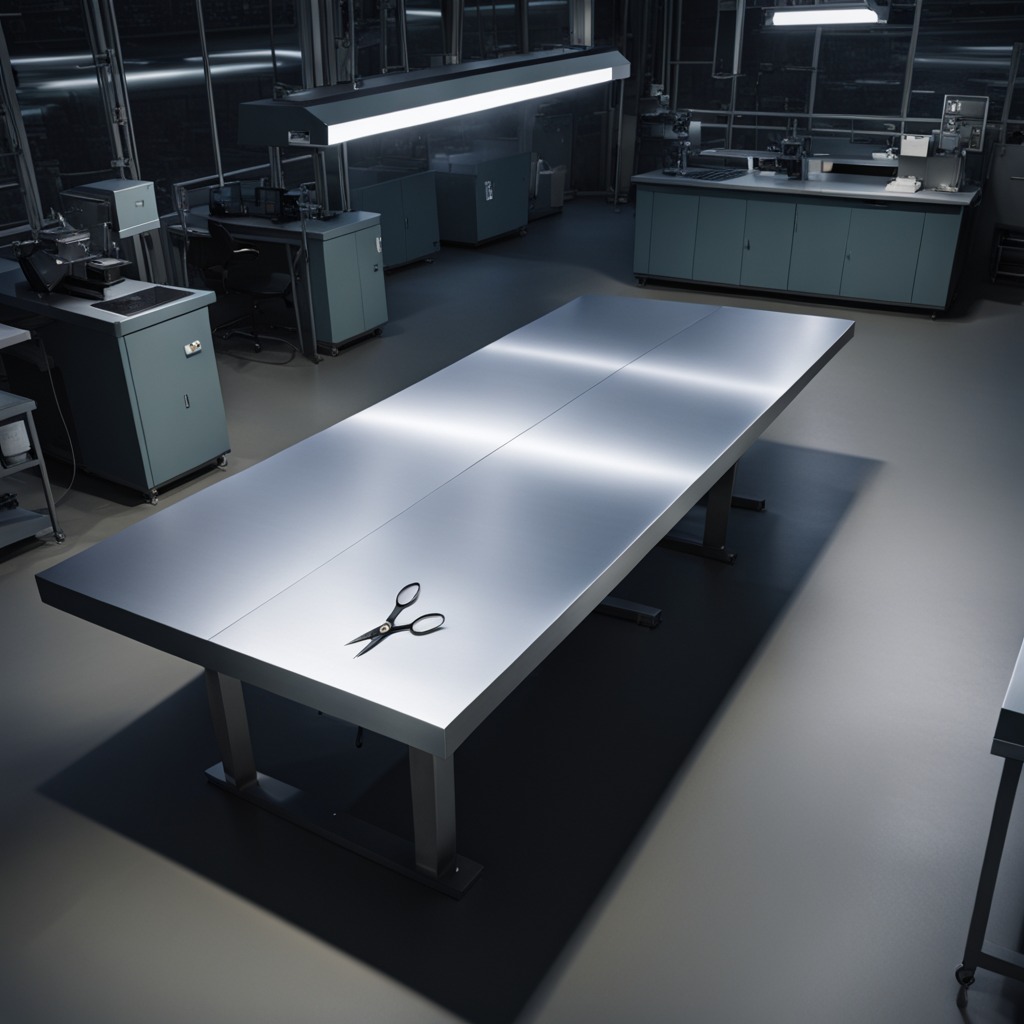
A scissor is lying on the tabletop in the basement.